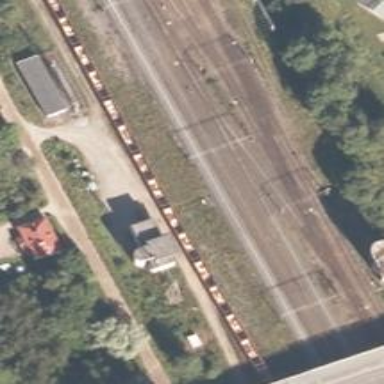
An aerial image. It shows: Continuous rail railway with electrified contact line.